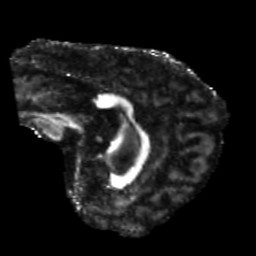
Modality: FA
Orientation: sagittal
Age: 66
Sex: male
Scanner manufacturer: siemens
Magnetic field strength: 3 T
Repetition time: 5.25 s
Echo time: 0.08 s